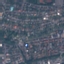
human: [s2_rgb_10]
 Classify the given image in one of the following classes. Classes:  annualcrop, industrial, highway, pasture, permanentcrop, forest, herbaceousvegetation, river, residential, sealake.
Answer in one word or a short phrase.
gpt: Residential